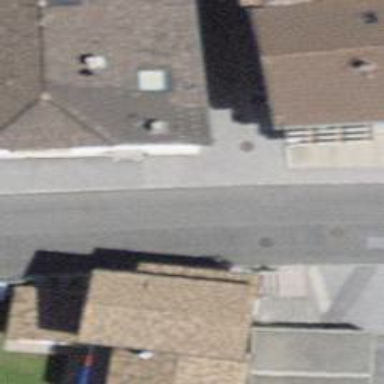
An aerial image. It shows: Alley classified as service road.